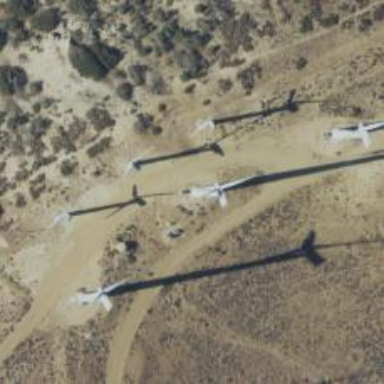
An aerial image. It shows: Wind power generator utilizing wind turbines.